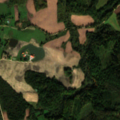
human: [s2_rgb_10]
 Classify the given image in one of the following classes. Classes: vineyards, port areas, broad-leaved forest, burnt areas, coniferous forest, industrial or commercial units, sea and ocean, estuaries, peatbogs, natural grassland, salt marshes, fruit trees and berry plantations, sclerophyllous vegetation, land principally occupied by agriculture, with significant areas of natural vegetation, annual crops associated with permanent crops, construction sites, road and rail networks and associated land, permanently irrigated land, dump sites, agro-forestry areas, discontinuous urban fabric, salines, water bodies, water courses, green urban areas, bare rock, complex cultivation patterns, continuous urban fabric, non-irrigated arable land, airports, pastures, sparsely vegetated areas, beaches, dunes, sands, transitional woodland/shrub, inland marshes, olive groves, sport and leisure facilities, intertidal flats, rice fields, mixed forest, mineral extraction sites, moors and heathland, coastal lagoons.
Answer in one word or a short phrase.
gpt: non-irrigated arable land, pastures, land principally occupied by agriculture, with significant areas of natural vegetation, broad-leaved forest